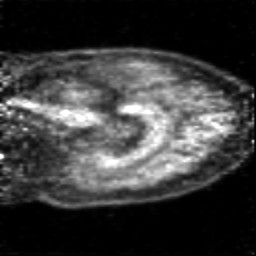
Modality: PET
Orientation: sagittal
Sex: male
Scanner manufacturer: siemens